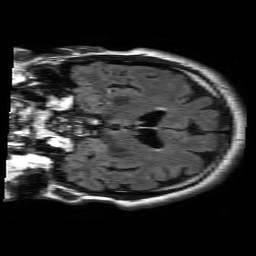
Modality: FLAIR
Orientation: coronal
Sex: male
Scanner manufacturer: philips
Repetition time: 11 s
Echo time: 0.125 s